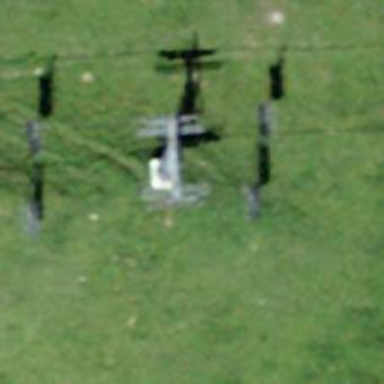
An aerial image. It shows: Pylon for aerialway.